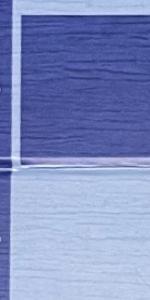
Label: Empty